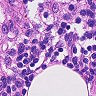
Metastatic tissue present: no